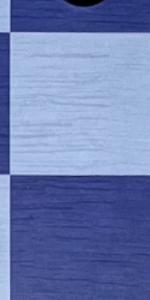
Label: Empty